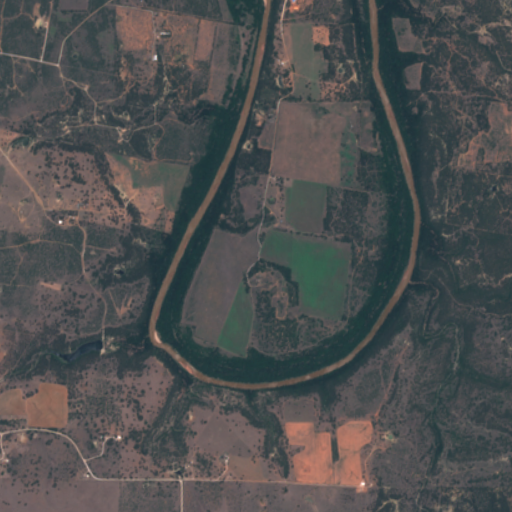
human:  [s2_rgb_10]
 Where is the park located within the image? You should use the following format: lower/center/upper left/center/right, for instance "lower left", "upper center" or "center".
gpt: The park is located in the center left of the image.
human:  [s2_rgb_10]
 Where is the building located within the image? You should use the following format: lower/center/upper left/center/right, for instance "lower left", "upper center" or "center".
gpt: The building is located in the lower left of the image.
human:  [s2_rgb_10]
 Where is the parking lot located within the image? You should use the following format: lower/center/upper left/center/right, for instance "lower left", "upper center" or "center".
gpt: There is no parking lot in the image.